Question: I have a problem with 1 of my functions.
in app.js ia have th following:
'''
//Including all functions
Ti.include('functions.js');
//Including the login screen
Ti.include('login.js');
//Including the register screen
Ti.include('register.js');
'''
So all the functions are above the other files that could call a function.
In login.js I have the following code:
'''
//'login' is the type
var request = request('login', loginUsernameInput.value, md5(loginPasswordInput.value));
Ti.API.info('request: ' + request);
if(request == true) {
alert('You are loggedin');
} else {
alert('Something went wrong');
}
'''
The request function looks like this:
'''
function request(type, username, password) {
//Database connection
var db = Ti.Network.createHTTPClient();
db.open('POST', 'http://myip/mobile_app/');
Ti.API.info('type: ' + type);
Ti.API.info('username: ' + username);
Ti.API.info('password: ' + password);
//If variables has been send
db.onload = function() {
var answer = this.responseText;
Ti.API.info('type answer: ' + typeof this.responseText);
if(answer == 'true') {
Ti.API.info('TEST');
return true;
} else {
return false;
}
};
//Variables to send
db.send({
type: type,
username: username,
password: md5(password)
});
//If there is an error
db.onerror = function(e) {
Ti.API.info('error: ' + JSON.stringify(e));
};
}
'''
I know that this.responseText returns true and that the 'function md5()' works aswell.
I know this because I also tested login.js when the code is like:
'''
Ti.API.info('request: ' + request('login', loginUsernameInput.value, md5(loginPasswordInput.value)));
if(request('login', loginUsernameInput.value, md5(loginPasswordInput.value)) == true) {
alert('You are loggedin');
} else {
alert('Something went wrong');
}
'''
The above also returns that 'function request()' is 'undefined'
So as soon as try to login I get the following error:

So my question is how can resolve the error?
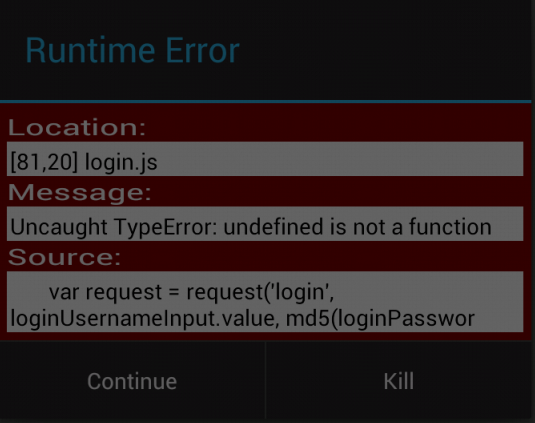
Answer: This question got answered here: <URL>
In User.js:
'''
function request(type, username, password, callback) {
db.onload = function() {
Ti.API.info('type antwoord: ' + typeof this.responseText);
callback( this.responseText );
};
}
exports.login = function(username, password, callback) {
request('login', username, password, callback);
};
'''
and in login.js:
'''
// last parameter is the callback function
User.login(loginUsernameInput.value, md5(loginPasswordInput.value), function(response){
Ti.API.info('login response: ' + response)
});
'''
now i get true or false as 'response'.